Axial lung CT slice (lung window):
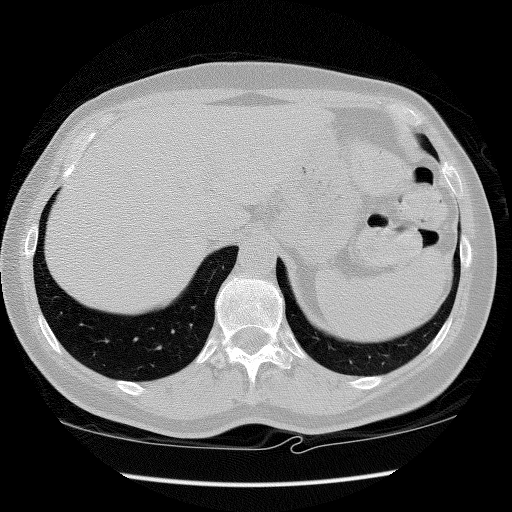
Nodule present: no